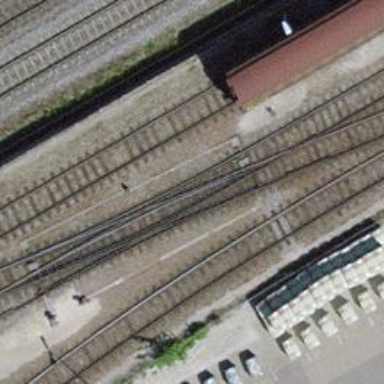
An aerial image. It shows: Single-track spur railway line.